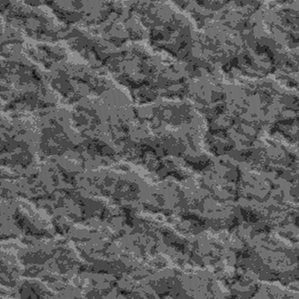
Label: frost